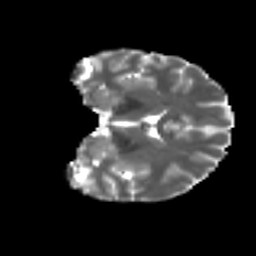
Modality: T2w
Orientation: coronal
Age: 24
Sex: female
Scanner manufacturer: ge
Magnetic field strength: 3 T
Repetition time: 7.8 s
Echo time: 0.0606 s